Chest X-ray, PA view. Patient: 30 years old, sex F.
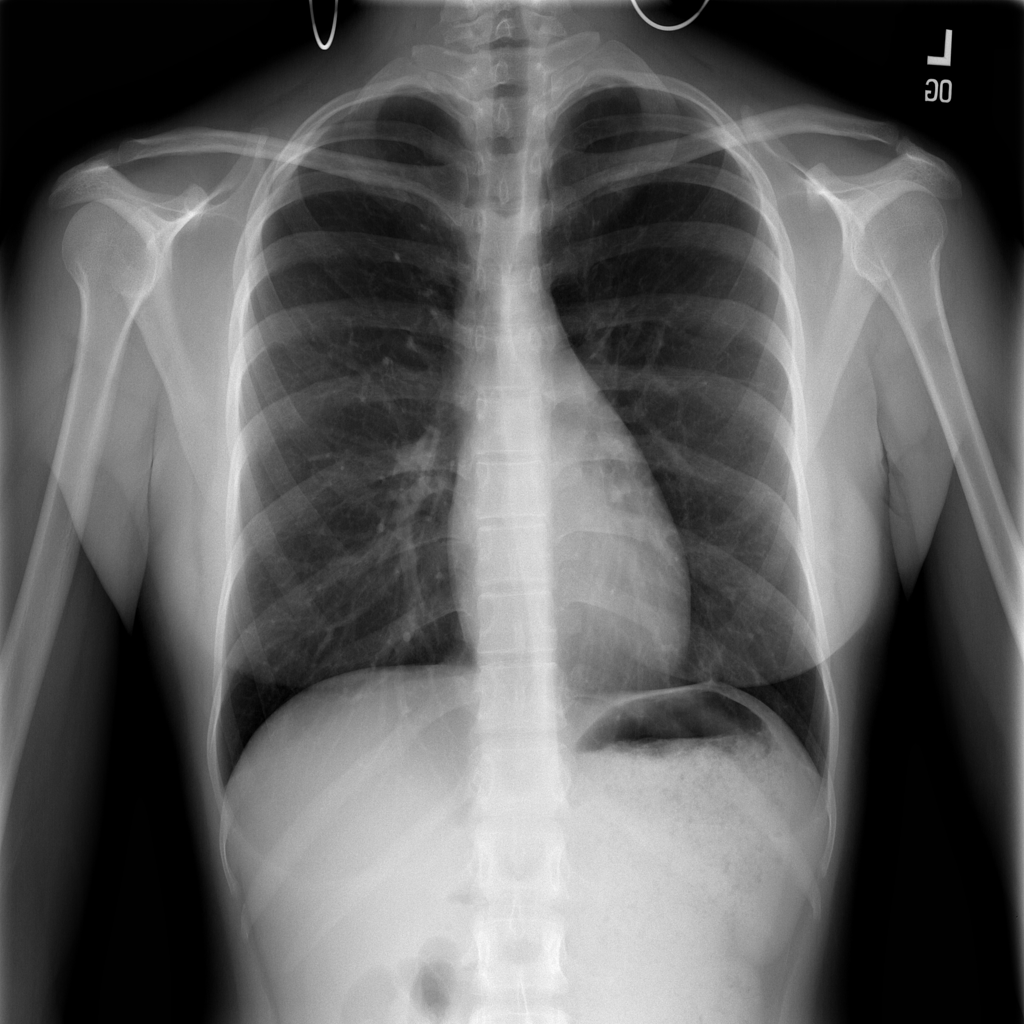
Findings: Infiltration